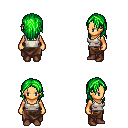
a pixel art fantasy rpg character, female body template, human, tanned skin, white pirate shirt, robe skirt, green long hairstyle, brown shoes, four views (front, back, left, right), 2x2 character sprite sheet, small pixel art, hard edges, no anti-aliasing